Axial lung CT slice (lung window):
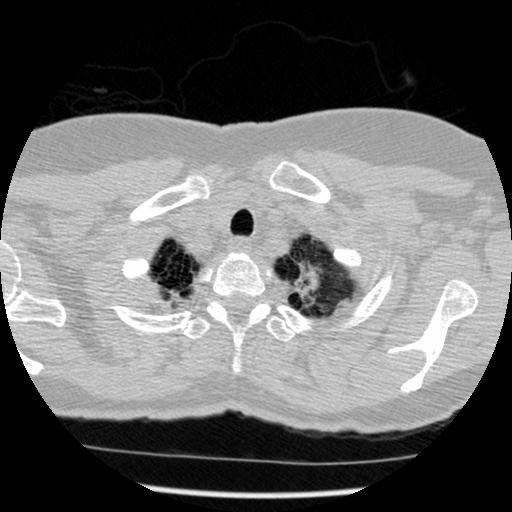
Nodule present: no